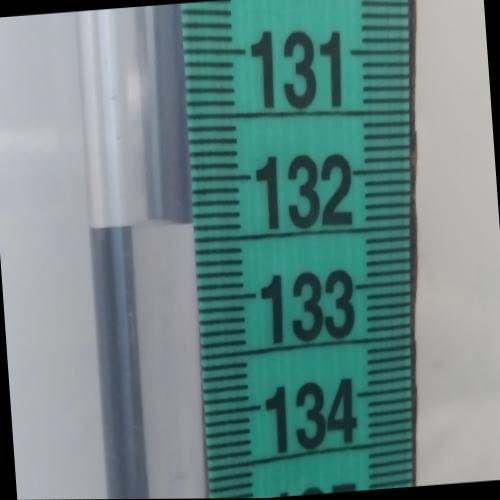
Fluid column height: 132.4 cm